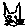
Label: cat